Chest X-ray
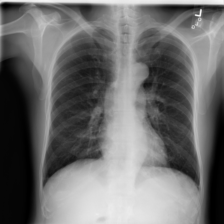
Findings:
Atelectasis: negative
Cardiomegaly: negative
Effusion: negative
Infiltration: negative
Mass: negative
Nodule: negative
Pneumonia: negative
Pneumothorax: negative
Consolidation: negative
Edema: negative
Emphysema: negative
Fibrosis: negative
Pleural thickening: negative
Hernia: negative